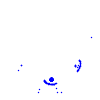
Particle: pion